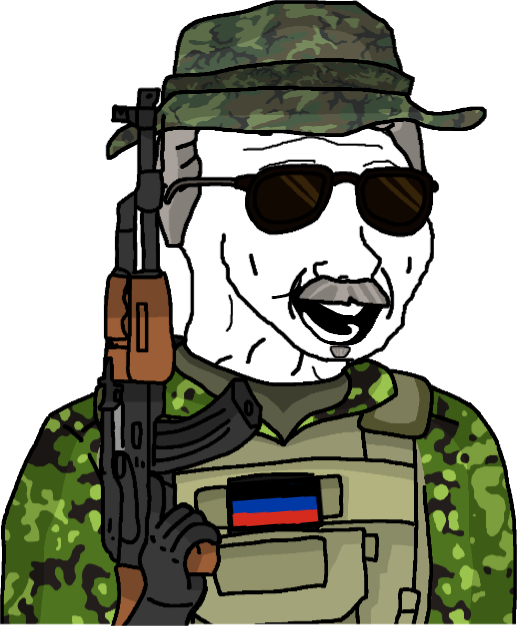
Label: 5_Boomer